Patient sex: M
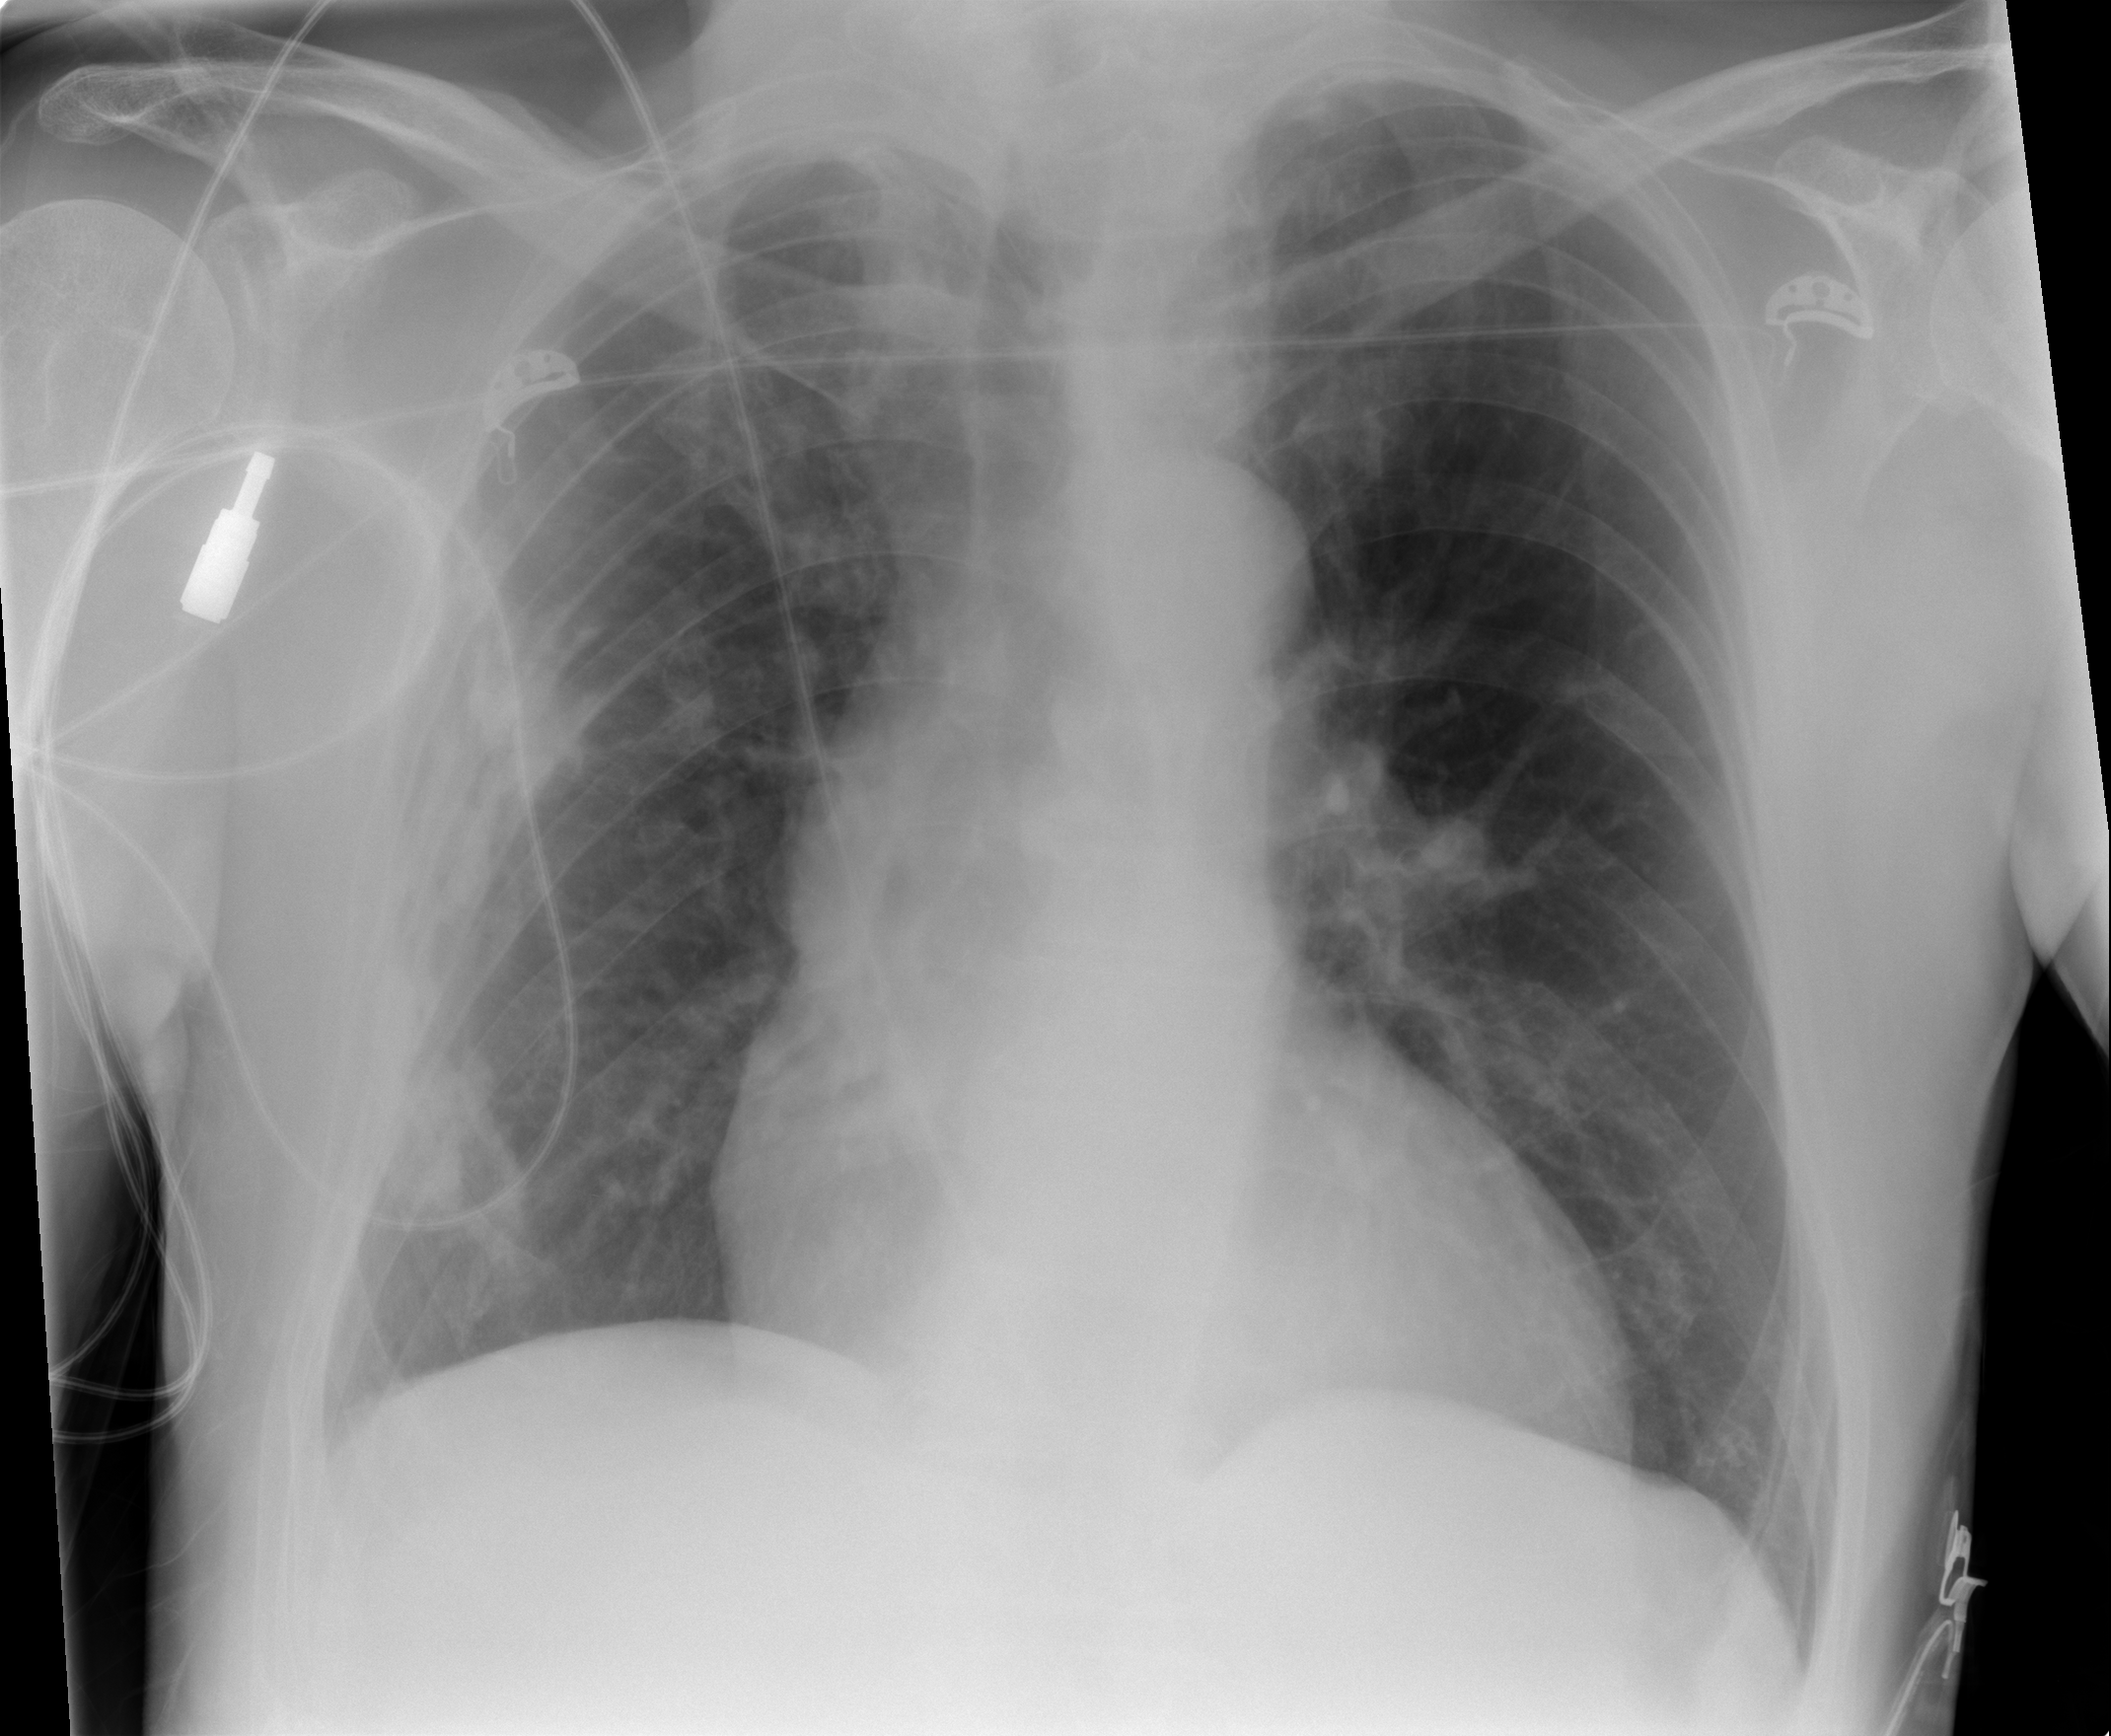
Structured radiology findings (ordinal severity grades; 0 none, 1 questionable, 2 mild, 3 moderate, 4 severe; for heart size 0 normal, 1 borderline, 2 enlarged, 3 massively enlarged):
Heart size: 2
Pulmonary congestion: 0
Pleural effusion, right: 0
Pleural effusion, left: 0
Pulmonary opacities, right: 2
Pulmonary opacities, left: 0
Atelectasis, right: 0
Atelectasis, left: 0